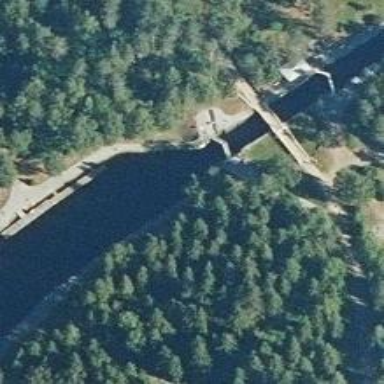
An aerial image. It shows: Lock gate on waterway.